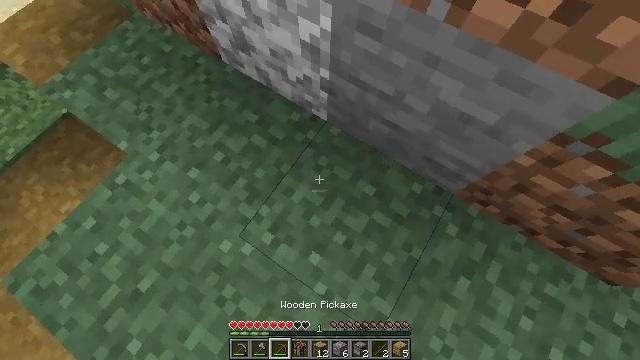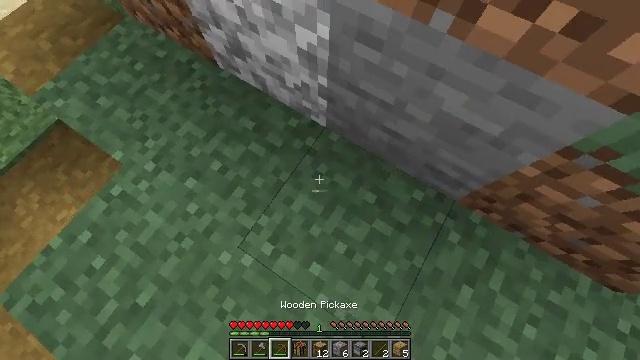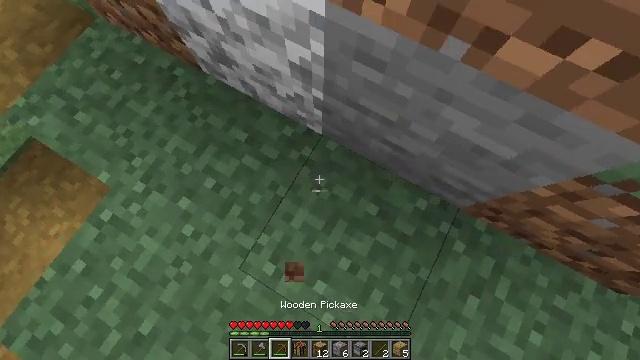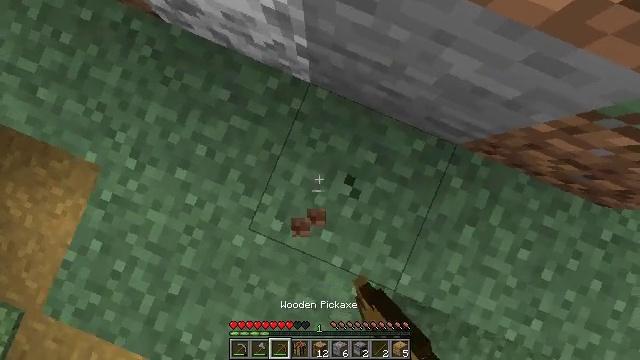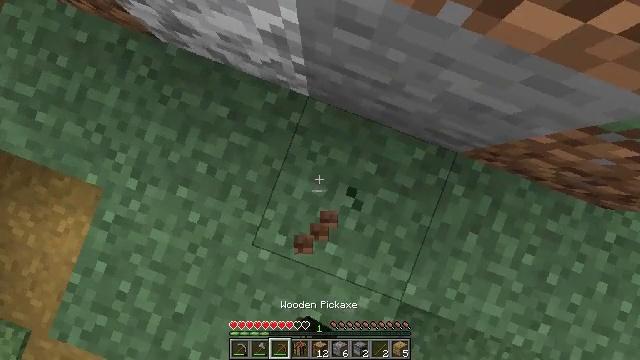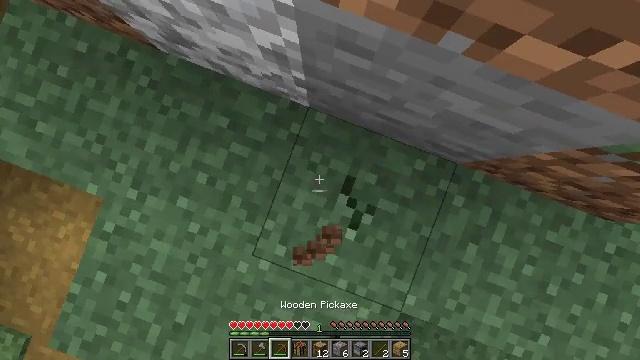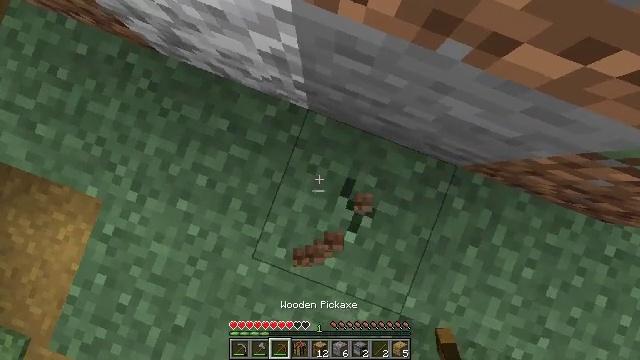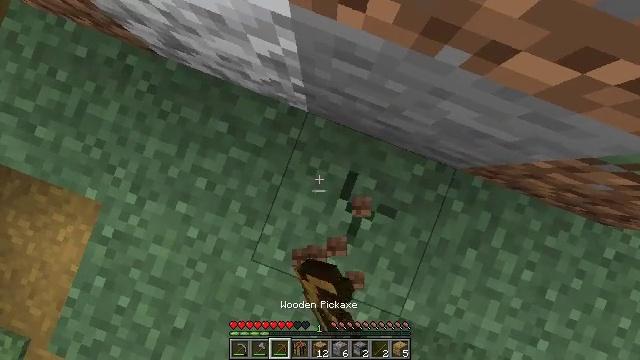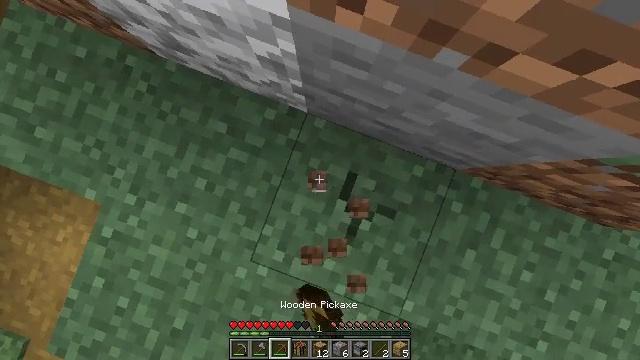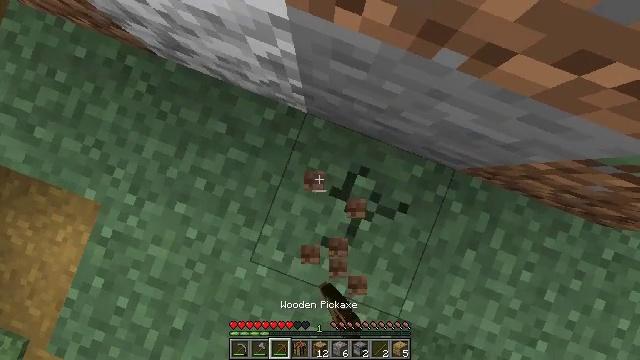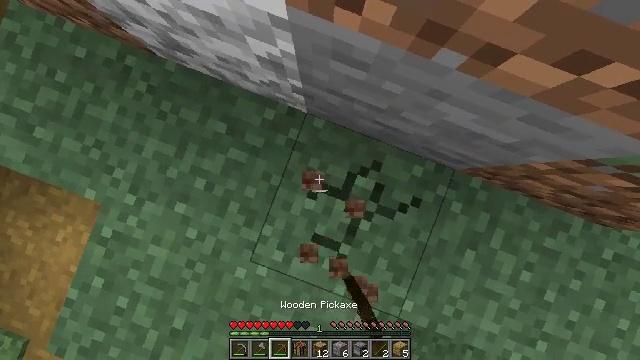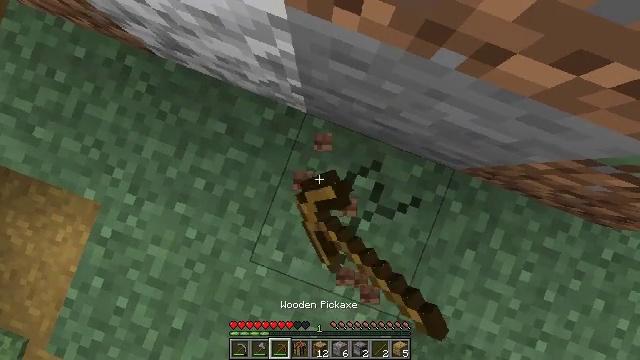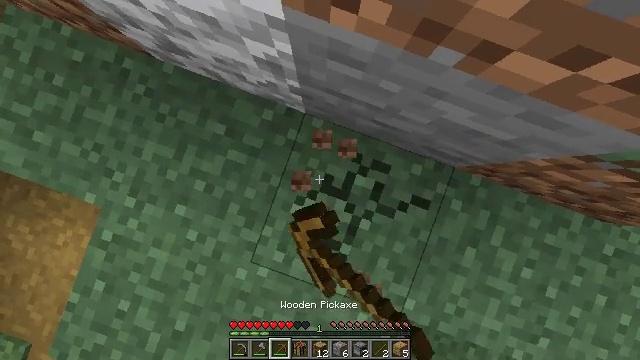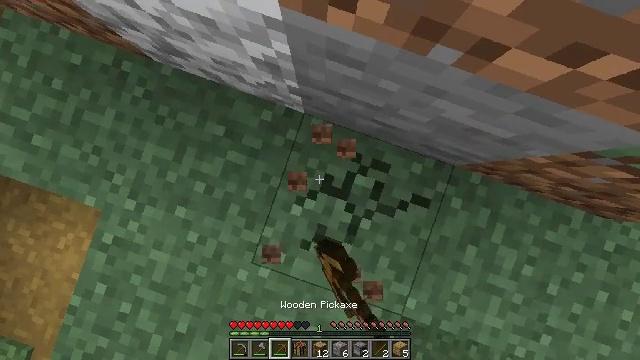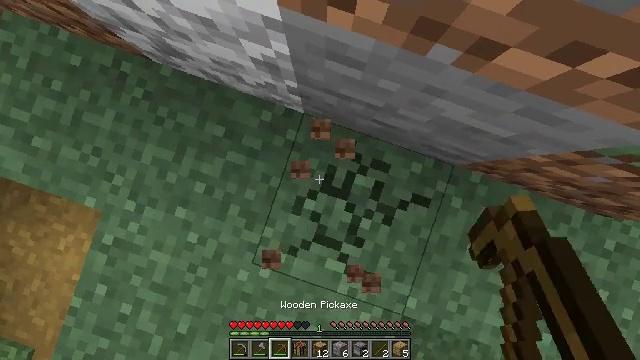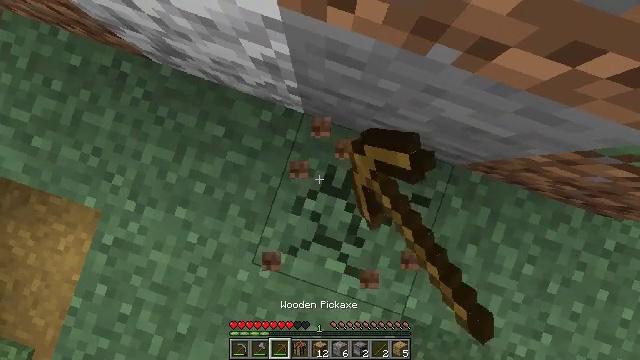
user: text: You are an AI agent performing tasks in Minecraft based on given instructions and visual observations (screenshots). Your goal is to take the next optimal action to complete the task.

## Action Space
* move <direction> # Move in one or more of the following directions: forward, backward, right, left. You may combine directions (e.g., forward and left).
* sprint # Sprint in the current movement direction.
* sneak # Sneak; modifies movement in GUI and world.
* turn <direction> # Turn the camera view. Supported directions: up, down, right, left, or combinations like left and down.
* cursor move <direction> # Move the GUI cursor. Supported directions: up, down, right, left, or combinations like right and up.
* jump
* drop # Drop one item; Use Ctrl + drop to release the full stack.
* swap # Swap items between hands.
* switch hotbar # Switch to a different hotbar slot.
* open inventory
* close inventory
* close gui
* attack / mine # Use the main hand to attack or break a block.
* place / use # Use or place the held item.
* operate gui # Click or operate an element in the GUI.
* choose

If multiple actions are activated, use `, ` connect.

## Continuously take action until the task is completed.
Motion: motion action
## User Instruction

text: Break the grass block.
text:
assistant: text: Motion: move forward
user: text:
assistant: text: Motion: move forward, turn right and down, attack / mine
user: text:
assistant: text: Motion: turn right and down, attack / mine
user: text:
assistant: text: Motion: turn right and down, attack / mine
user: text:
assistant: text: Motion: attack / mine
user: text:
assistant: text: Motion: attack / mine
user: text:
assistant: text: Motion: attack / mine
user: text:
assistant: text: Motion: attack / mine
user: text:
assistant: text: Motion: attack / mine
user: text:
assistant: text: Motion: attack / mine
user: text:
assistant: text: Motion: attack / mine
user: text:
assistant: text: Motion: turn down, attack / mine
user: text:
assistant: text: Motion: turn down, attack / mine
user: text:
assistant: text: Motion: turn down, attack / mine
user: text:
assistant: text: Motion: attack / mine
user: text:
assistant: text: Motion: attack / mine
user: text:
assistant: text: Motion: attack / mine
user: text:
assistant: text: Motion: attack / mine
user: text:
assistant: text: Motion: attack / mine
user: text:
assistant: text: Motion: attack / mine
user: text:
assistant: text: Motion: attack / mine
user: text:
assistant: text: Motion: move back, attack / mine
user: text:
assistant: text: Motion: move back, attack / mine
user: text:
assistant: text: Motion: attack / mine